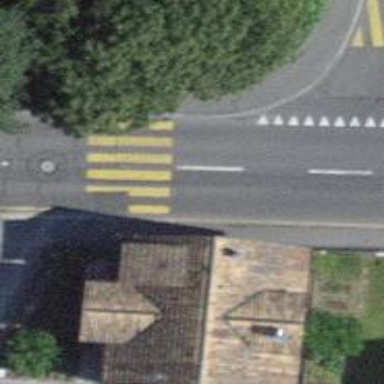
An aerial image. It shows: Uncontrolled zebra crossing with zebra markings.